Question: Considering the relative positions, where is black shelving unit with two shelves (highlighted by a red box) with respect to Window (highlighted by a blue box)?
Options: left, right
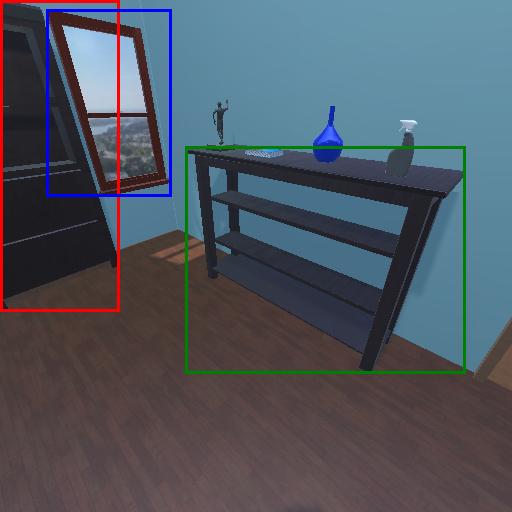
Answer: left